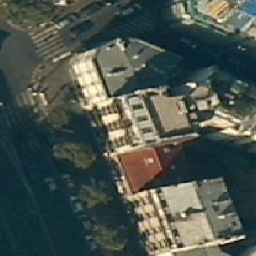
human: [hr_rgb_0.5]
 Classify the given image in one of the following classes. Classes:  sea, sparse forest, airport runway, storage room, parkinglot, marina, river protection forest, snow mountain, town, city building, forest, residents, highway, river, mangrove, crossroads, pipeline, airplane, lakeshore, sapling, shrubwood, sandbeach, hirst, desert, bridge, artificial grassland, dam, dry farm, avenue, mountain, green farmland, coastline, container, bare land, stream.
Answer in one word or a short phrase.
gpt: city building